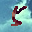
Label: 5